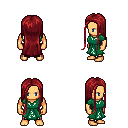
a pixel art fantasy rpg character, male body template, human, tanned skin, sash dress, gold greaves, brunette extra-long hairstyle, four views (front, back, left, right), 2x2 character sprite sheet, small pixel art, hard edges, no anti-aliasing